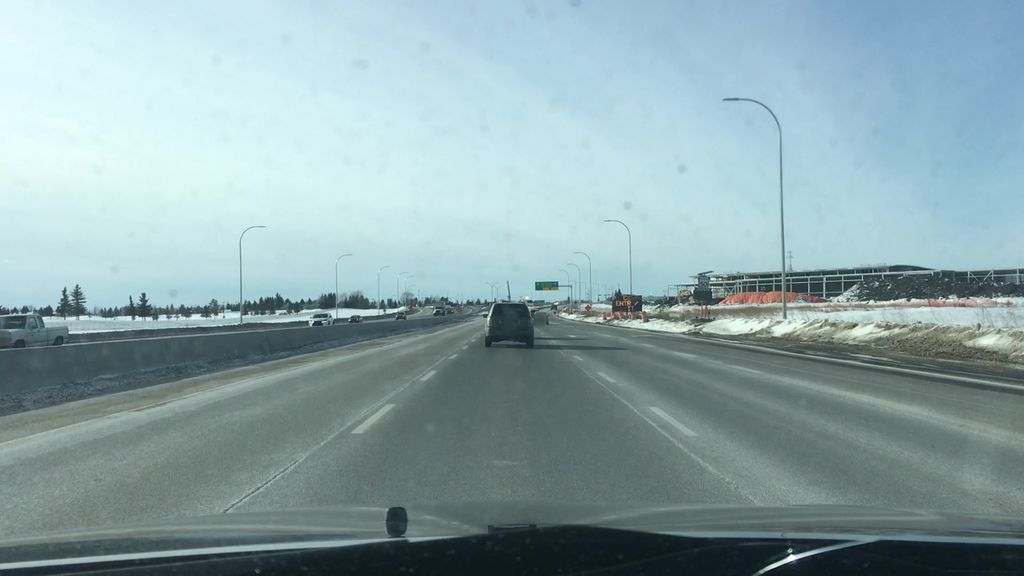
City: edmonton